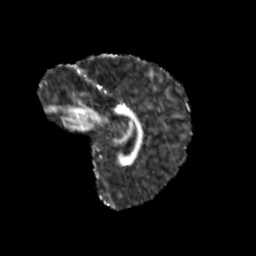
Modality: FA
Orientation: sagittal
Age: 9
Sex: male
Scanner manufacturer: siemens
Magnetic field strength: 3 T
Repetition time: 3.8 s
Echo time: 0.07 s